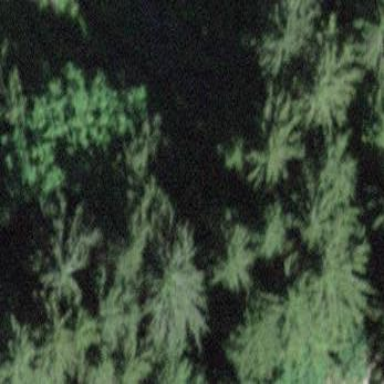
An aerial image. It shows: Forest area.